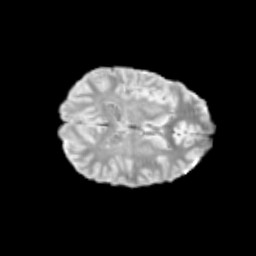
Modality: T2w
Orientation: axial
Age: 12
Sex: female
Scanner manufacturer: siemens
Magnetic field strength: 3 T
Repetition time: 3.8 s
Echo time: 0.07 s